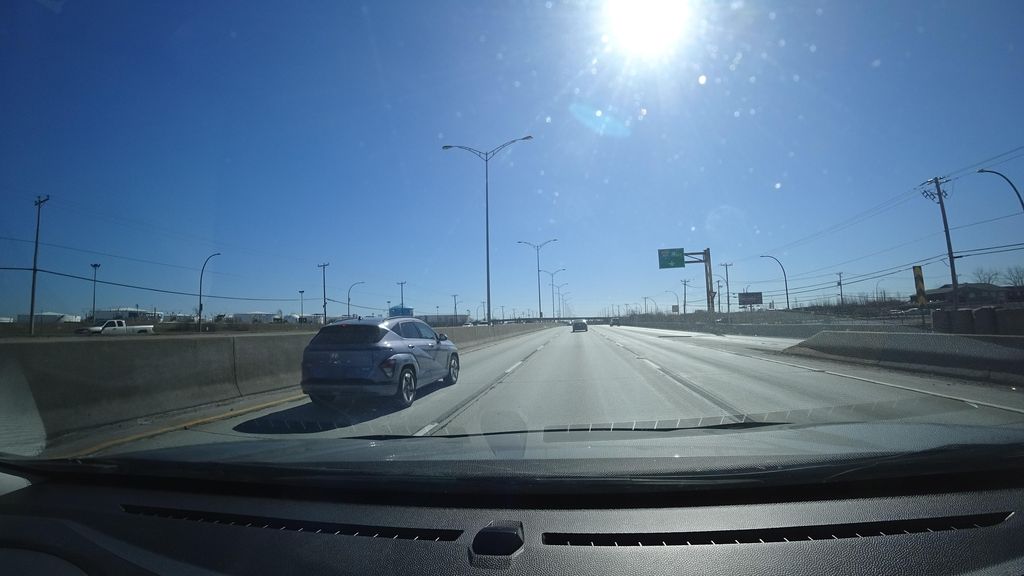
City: montreal